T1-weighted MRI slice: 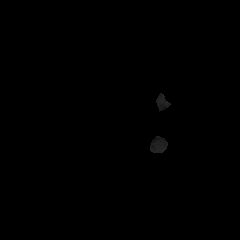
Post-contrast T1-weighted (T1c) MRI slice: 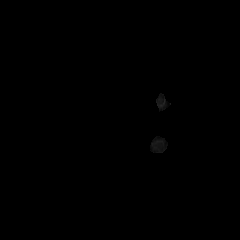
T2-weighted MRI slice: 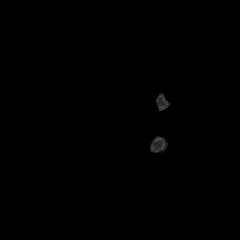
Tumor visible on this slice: no